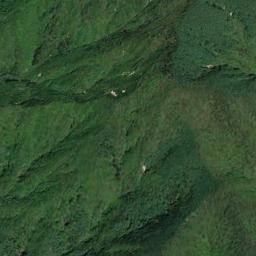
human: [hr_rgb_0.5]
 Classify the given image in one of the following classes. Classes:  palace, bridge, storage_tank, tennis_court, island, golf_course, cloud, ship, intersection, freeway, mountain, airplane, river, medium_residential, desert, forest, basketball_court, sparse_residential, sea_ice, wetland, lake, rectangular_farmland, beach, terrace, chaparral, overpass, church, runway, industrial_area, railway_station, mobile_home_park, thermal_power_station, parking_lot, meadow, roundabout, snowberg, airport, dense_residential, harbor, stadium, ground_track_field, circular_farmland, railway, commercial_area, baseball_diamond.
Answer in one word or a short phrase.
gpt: mountain